Field crop: maize
Growth stage: 2
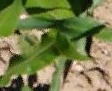
Species: maize